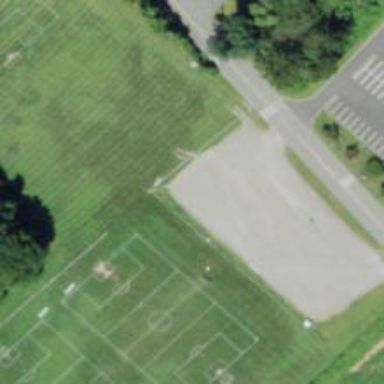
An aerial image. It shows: Unpaved parking area.